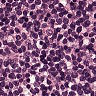
Metastatic tissue present: no